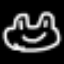
Label: frog